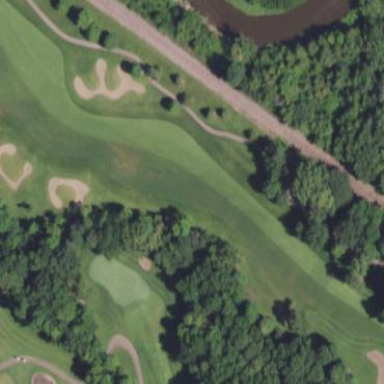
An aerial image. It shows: Golf fairway surrounded by grass.